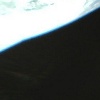
Label: space